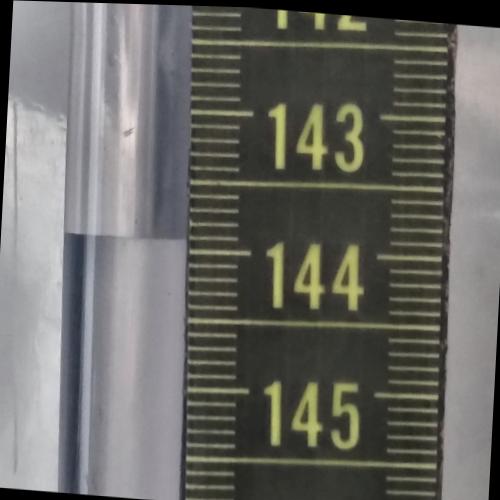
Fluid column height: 143.9 cm